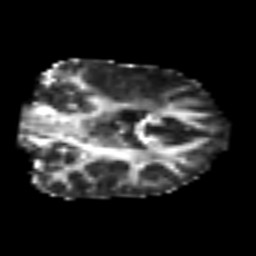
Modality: FA
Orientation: coronal
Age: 47
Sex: female
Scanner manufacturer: siemens
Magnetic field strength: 3 T
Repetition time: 6.1 s
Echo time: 0.101 s